Interaction volume radius: 10 \u00c5
Interaction volume height: 20 \u00c5
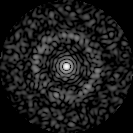
Disorder parameter: 0.8572